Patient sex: F
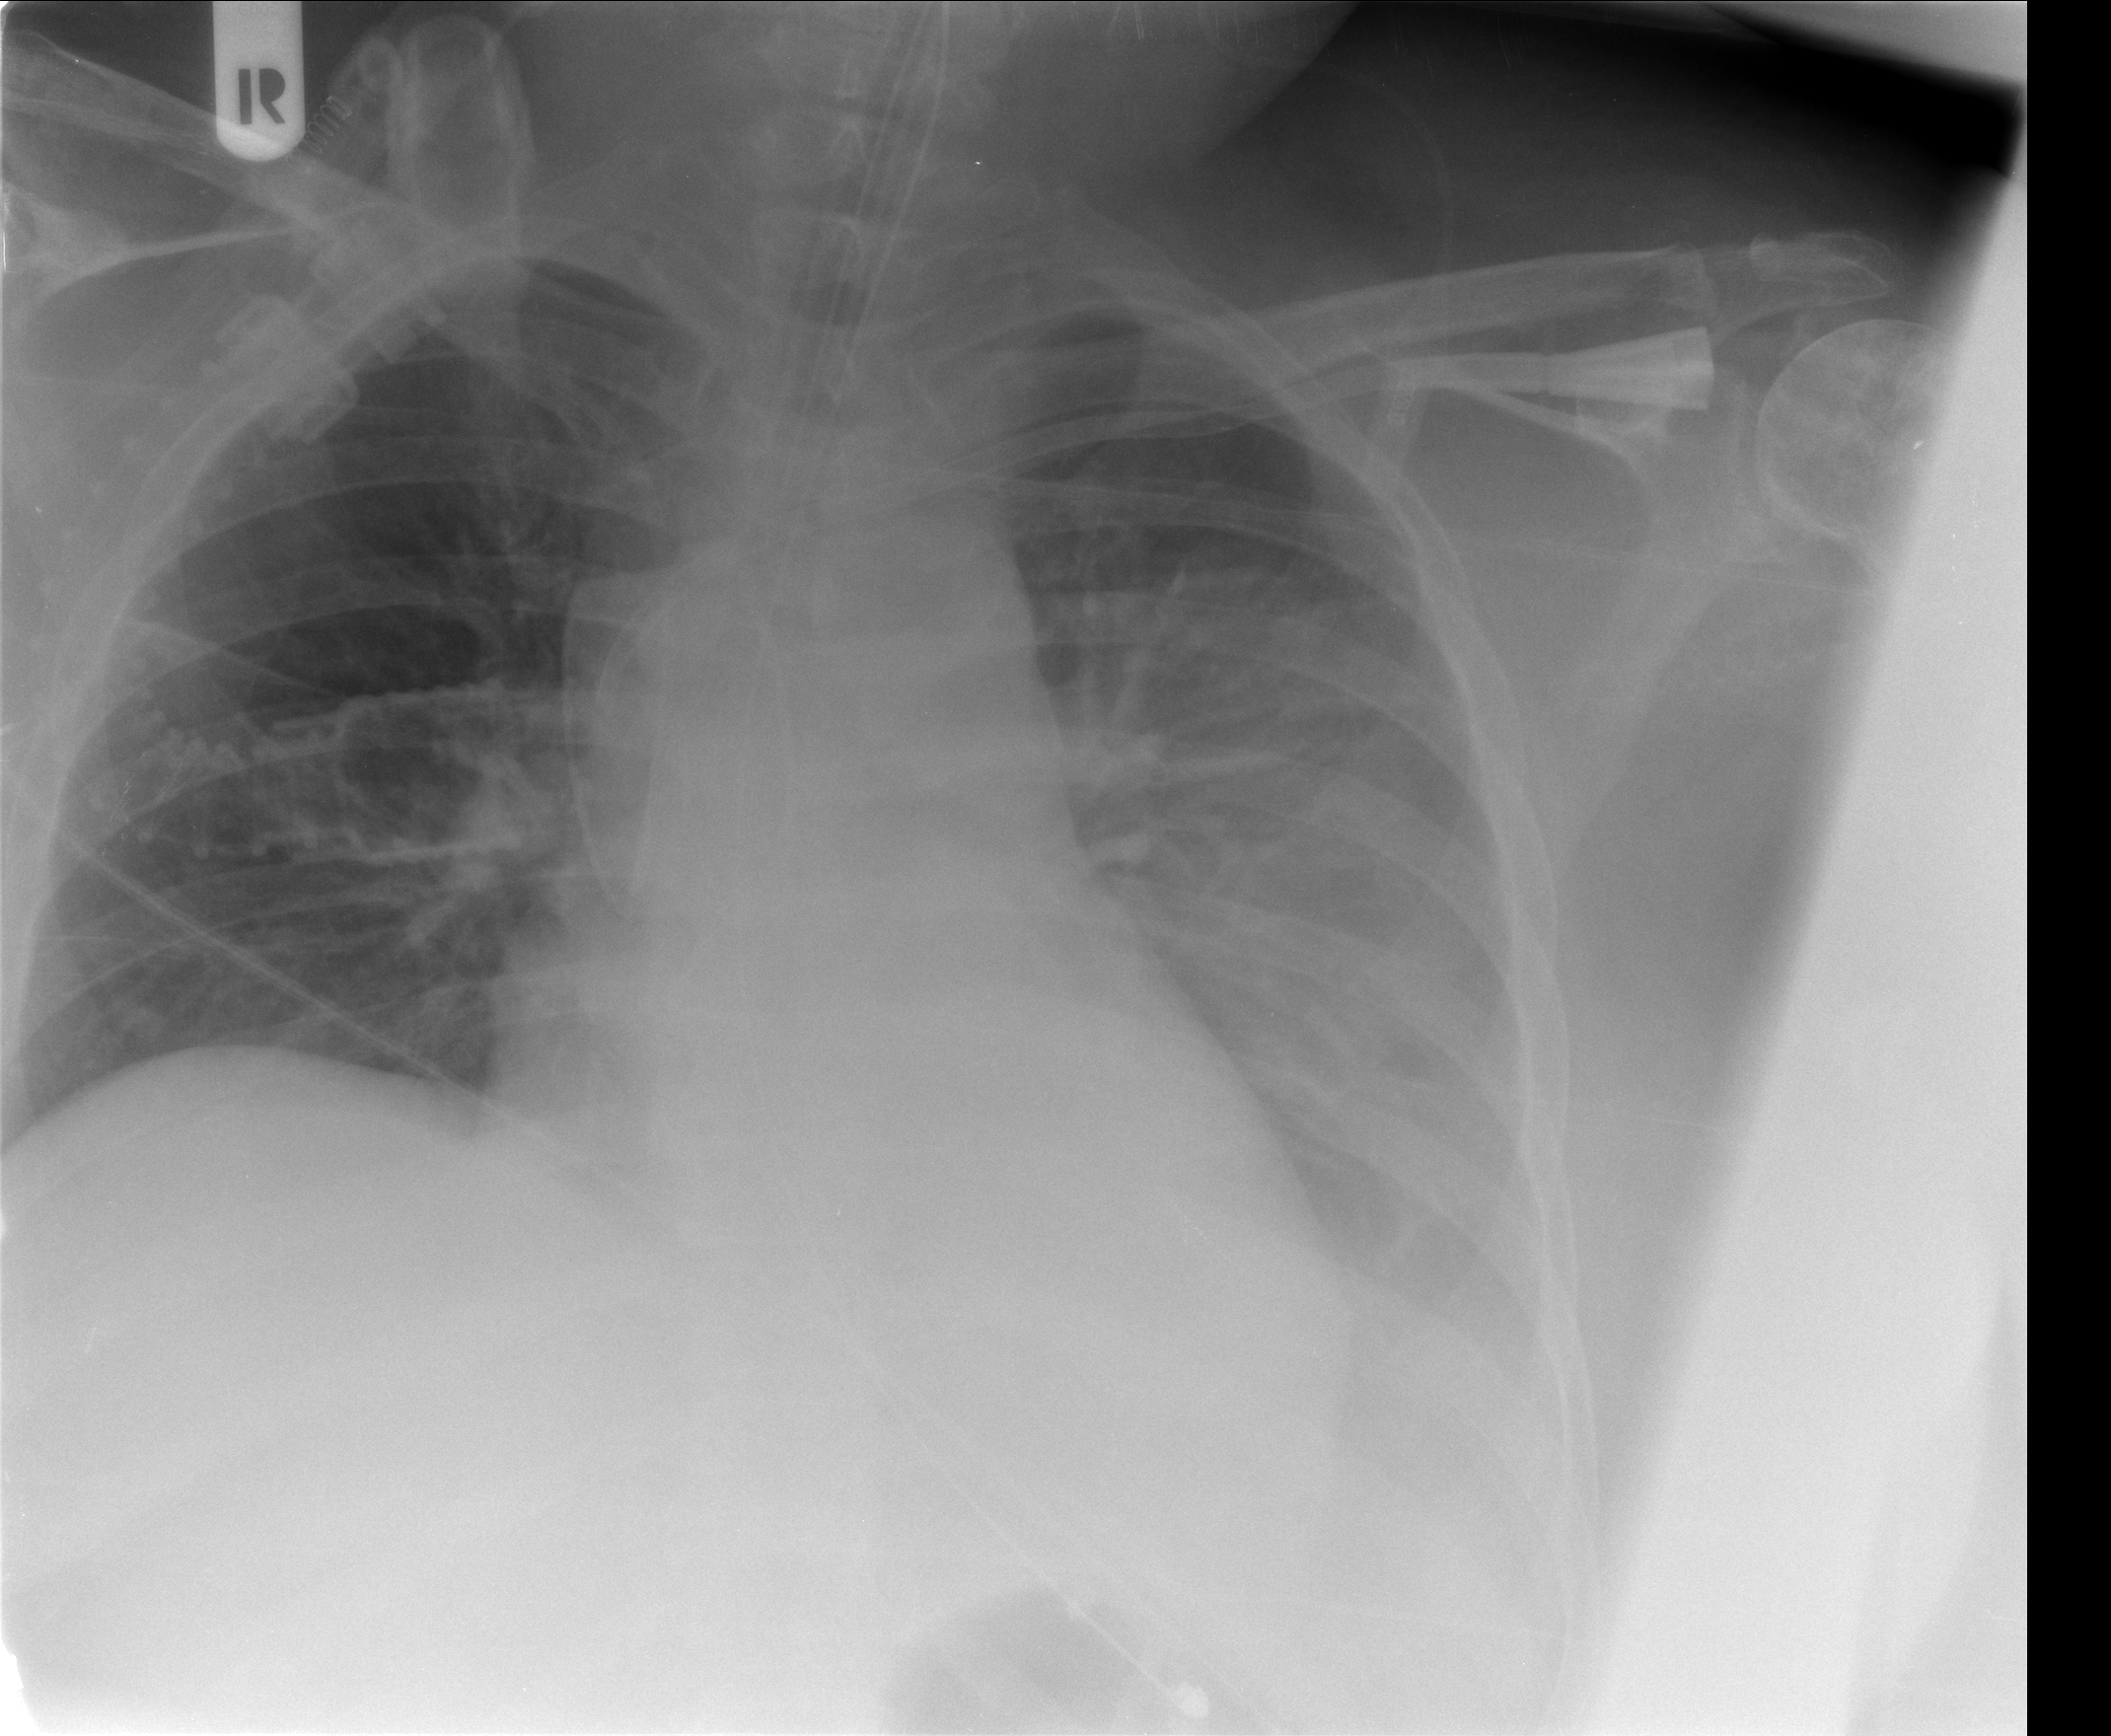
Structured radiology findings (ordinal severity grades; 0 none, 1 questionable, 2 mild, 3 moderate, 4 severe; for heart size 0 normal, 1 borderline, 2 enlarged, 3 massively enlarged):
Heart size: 1
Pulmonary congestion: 0
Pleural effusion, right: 0
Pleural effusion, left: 2
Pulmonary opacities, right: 0
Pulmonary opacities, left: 1
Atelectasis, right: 0
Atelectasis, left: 2